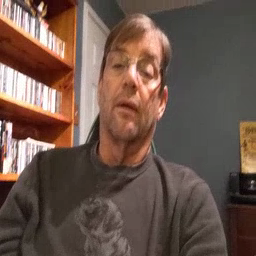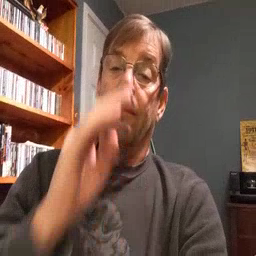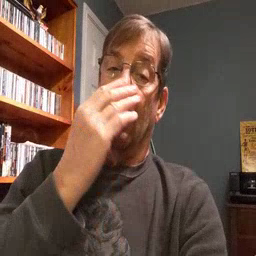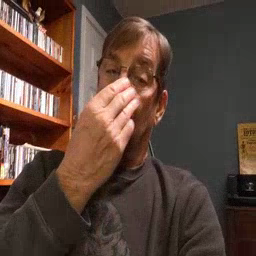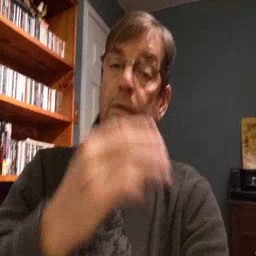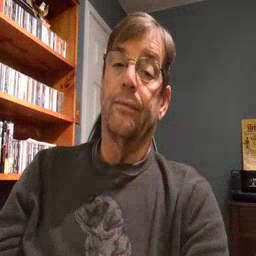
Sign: flower